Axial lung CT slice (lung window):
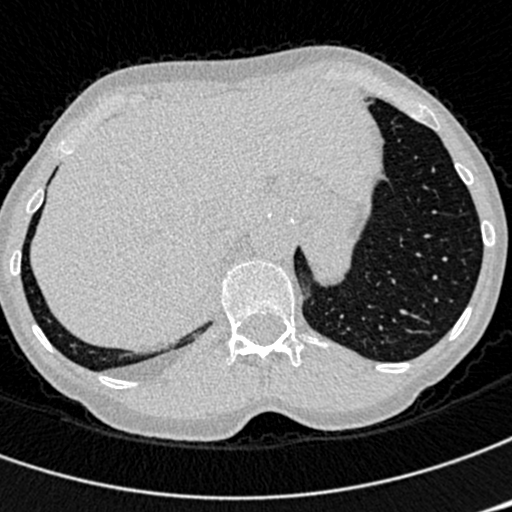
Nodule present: no